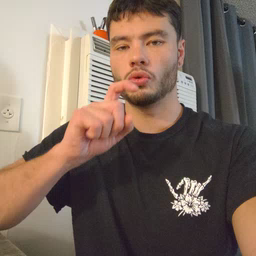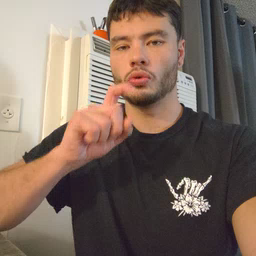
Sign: pizza